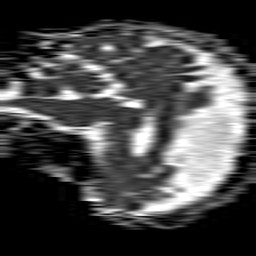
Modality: ADC
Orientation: sagittal
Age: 65
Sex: female
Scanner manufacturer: philips
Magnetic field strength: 1.5 T
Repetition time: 4.6 s
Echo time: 0.08631 s